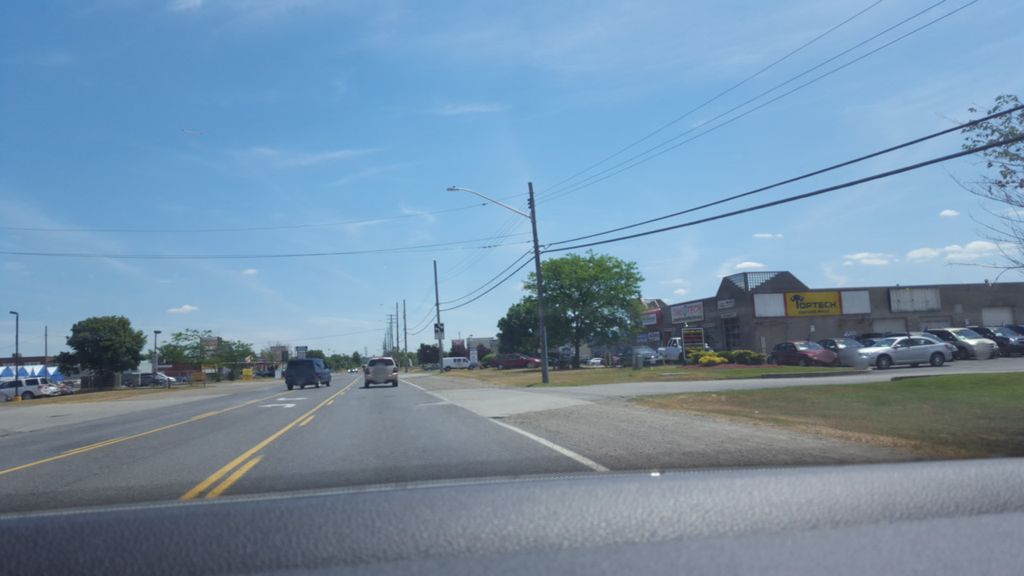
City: hamilton